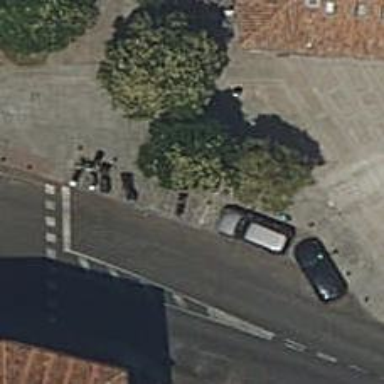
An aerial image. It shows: Motorcycle parking facility.